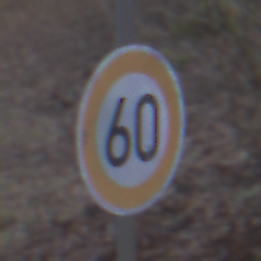
Verkehrszeichen: Geschwindigkeit60
Umgebung: Outdoor, Nature
Tageszeit: MorningAfternoon
Wetter: Overcast
Licht: Natural
Jahreszeit: Winter
Kontrast: LowContrast